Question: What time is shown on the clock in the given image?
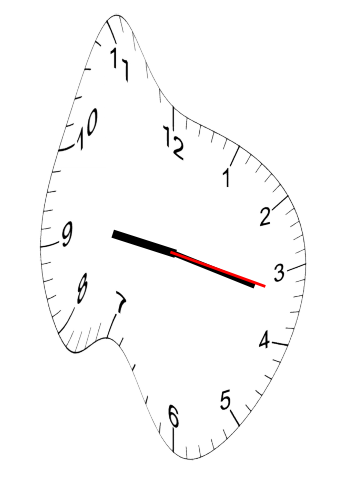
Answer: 09:17:17